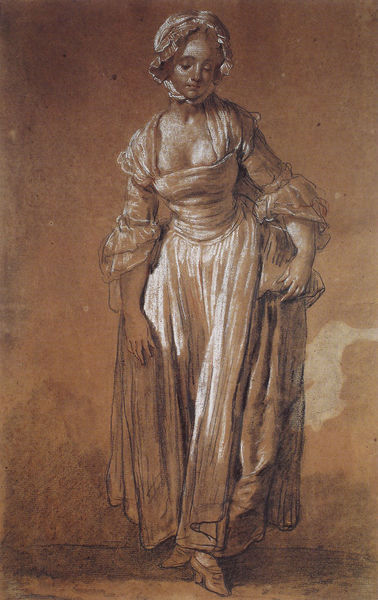
Titel: Junge Frau, stehend, Studie für “Ein Heiratsvertrag”
Künstler: Jean-Baptiste Greuze
Institution: Chalon- sur- Saône, Musée Denon
Schlagwörter: hand, weiß, ausschnitt, busen, frau, kleid, licht, zeichnung, blick, dame, haube, falten, bildnis, portrait, porträt, gehen, figur, gewand, tänzerin, dekollete, papier, schuhe, hands, white, women, black, dress, lace, old, woman, brown, gesenkt, buch, radierung, schritt, young, drawing, cap, lavierung, federzeichnung, chalk, lavage, auschnitt, raffen, dancing, renassance, old image